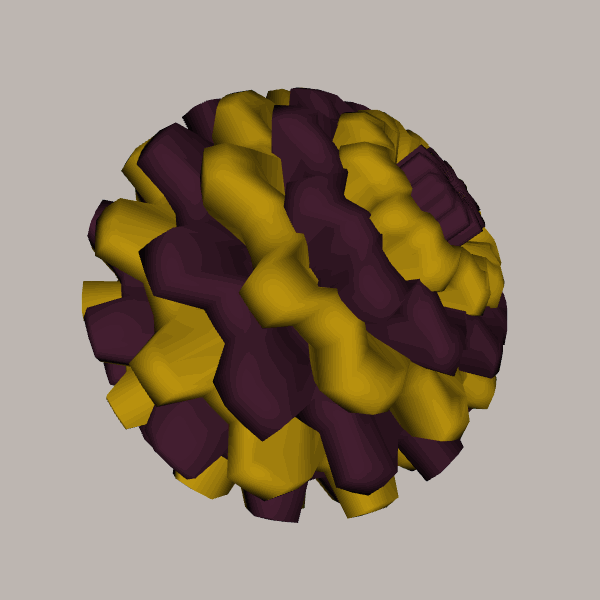
Background: light